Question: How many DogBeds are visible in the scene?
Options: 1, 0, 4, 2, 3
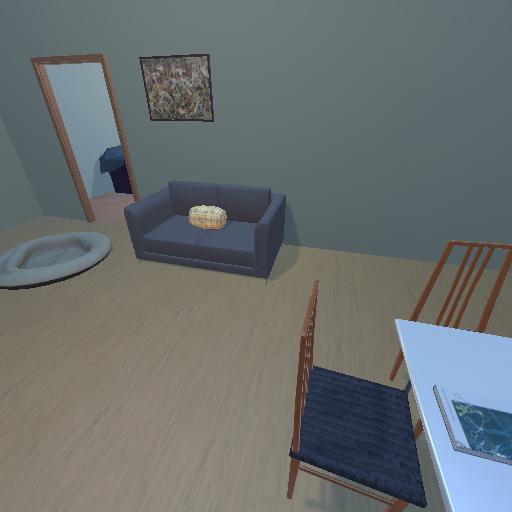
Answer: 1